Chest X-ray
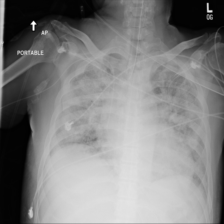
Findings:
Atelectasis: negative
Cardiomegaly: negative
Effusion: negative
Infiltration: negative
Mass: negative
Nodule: negative
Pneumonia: negative
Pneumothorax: negative
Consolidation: positive
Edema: negative
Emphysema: negative
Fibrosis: negative
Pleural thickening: negative
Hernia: negative